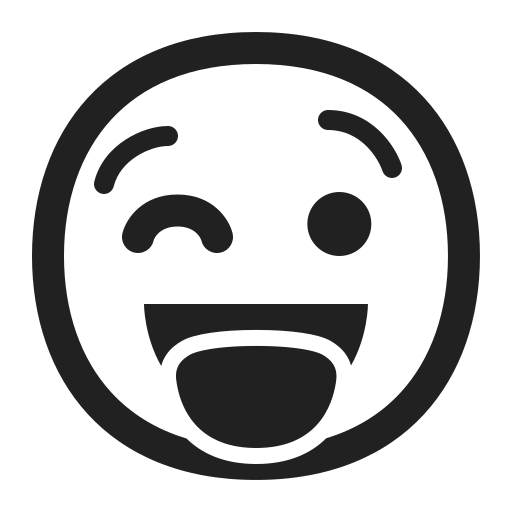
winking face with tongue high contrast